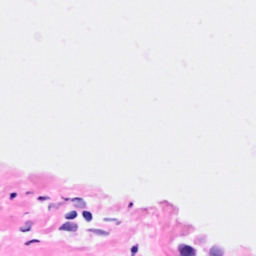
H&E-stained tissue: Breast